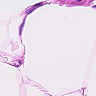
Metastatic tissue present: no